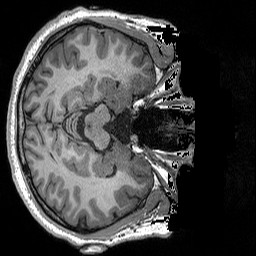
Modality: T1w
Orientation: axial
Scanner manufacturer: siemens
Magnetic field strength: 3 T
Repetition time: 2.3 s
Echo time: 0.00298 s